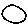
Label: circle